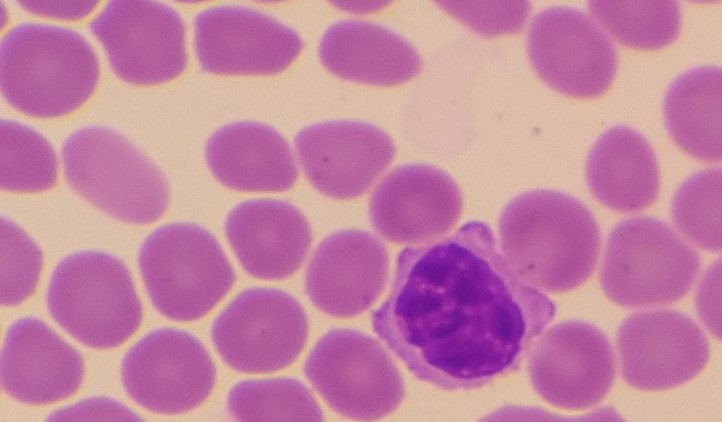
White blood cell type: Lymphocyte